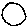
Label: circle